Question: I'm trying to launch the page of my app in android market from my activity. I am novice and maybe I'm making wrong coding this is what I wrote in the note.class
'''
import android.app.Activity;
import android.content.Intent;
import android.net.Uri;
import android.os.Bundle;
import android.view.Menu;
import android.view.MenuInflater;
import android.view.MenuItem;
import android.view.View;
import android.webkit.WebView;
import android.widget.Button;
public class Note extends Activity{
WebView mWebView;
WebView tWebView;
@Override
protected void onCreate(Bundle savedInstanceState) {
// TODO Auto-generated method stub
super.onCreate(savedInstanceState);
setContentView(R.layout.note);
mWebView = (WebView) findViewById(R.id.webview);
String text = "<html><head><meta http-equiv="Content-Type" content="text/html; charset=UTF-8"></head><body>" + "<p align="justify">"
+ getString(R.string.fulldescription)+ "</p> " + "</body></html>";
mWebView.loadData(text, "text/html", "utf-8");
//seconda webview dove dormire-mangiare
tWebView = (WebView) findViewById(R.id.webview2);
String text2 = "<html><head><meta http-equiv="Content-Type" content="text/html; charset=UTF-8"></head><body>" + "<p align="justify">" + getString(R.string.descriptionspart2) + "</p> "
+ "</body></html>";
tWebView.loadData(text2, "text/html", "utf-8");
Button bnt = (Button)findViewById(R.id.back1);
bnt.setOnClickListener(new View.OnClickListener() {
public void onClick(View view) {
// avvia la prossima activity del primo video
Intent i = new Intent(view.getContext(), Clipvideo1.class);
view.getContext().startActivity(i);
}
});
Button app2 = (Button)findViewById(R.id.buy_app2);
app2.setOnClickListener(new View.OnClickListener() {
public void onClick(View v) {
Intent intent = new Intent(Intent.ACTION_VIEW);
intent.setData(Uri.parse("market://details?id=com.wocmultimedia.Machu2a"));
startActivity(intent);
// TODO Auto-generated method stub
}
});
}
@Override
public boolean onCreateOptionsMenu(Menu menu) {
MenuInflater inflater = getMenuInflater();
inflater.inflate(R.menu.menu, menu);
return true;
}
@Override
public boolean onOptionsItemSelected(MenuItem item) {
// Handle item selection
switch (item.getItemId()) {
case R.id.delfino:
Intent g = new Intent(this, Main.class);
startActivity(g);
return true;
case R.id.note:
Intent l = new Intent(this, Note.class);
startActivity(l);
return true;
case R.id.clipvideo:
Intent k = new Intent(this, Clipvideo1.class);
startActivity(k);
return true;
case R.id.map:
Intent p = new Intent(this, Map.class);
startActivity(p);
return true;
default:
return super.onOptionsItemSelected(item);
}
}
}
'''
this is the note.xml layout
'''
<?xml version="1.0" encoding="utf-8"?>
<LinearLayout xmlns:android="http://schemas.android.com/apk/res/android"
android:layout_width="match_parent" android:orientation="vertical"
android:layout_height="wrap_content">
<RelativeLayout android:id="@+id/relativeLayout3"
android:layout_width="match_parent" android:layout_height="25dip">
<TextView android:textStyle="bold" android:textColor="#000000"
android:text="@string/forewordtitle" android:background="#FFCC00"
android:layout_width="match_parent" android:layout_height="fill_parent"
android:paddingLeft="6dip" android:gravity="center" />
</RelativeLayout>
<ScrollView android:id="@+id/scrollView2"
android:background="#E5E5C9" android:layout_width="fill_parent"
android:layout_height="fill_parent">
<RelativeLayout android:layout_width="fill_parent"
android:id="@+id/linearLayout2" android:layout_height="match_parent">
<ImageView android:id="@+id/foto1" android:layout_width="match_parent"
android:layout_height="200dip" android:adjustViewBounds="true"
android:layout_alignParentTop="false" android:background="#E5E5C9"
android:layout_marginTop="10dip" android:layout_marginBottom="8dip"
android:src="@drawable/foto1" />
<TextView android:textStyle="bold" android:textColor="#000000"
android:text="@string/informazioni" android:background="#E5E5C9"
android:layout_width="match_parent" android:layout_height="wrap_content"
android:paddingBottom="6dip" android:paddingLeft="6dip"
android:gravity="center" android:id="@+id/textinfo"
android:layout_below="@+id/foto1" />
<WebView android:layout_width="fill_parent"
android:paddingLeft="6dip" android:layout_height="wrap_content"
android:id="@+id/webview" android:layout_below="@+id/textinfo"
android:paddingRight="4dip" android:textColor="#000000"
android:textSize="18dip" android:gravity="fill_horizontal" />
<ImageView android:id="@+id/foto2" android:layout_width="fill_parent"
android:layout_height="200dip" android:adjustViewBounds="true"
android:layout_alignParentTop="false" android:layout_below="@+id/webview"
android:background="#E5E5C9" android:paddingTop="8dip"
android:layout_marginBottom="10dip" android:src="@drawable/foto2" />
<WebView android:layout_width="fill_parent"
android:paddingLeft="6dip" android:layout_height="wrap_content"
android:id="@+id/webview2" android:layout_below="@+id/foto2"
android:paddingRight="4dip" android:textColor="#000000"
android:textSize="18dip" android:gravity="fill_horizontal"
android:clickable="true" />
<TextView android:id="@+id/text_touroperator"
android:layout_width="fill_parent" android:layout_height="wrap_content"
android:layout_below="@+id/webview2" android:paddingRight="4dip"
android:textColor="#000000" android:textSize="18dip"
android:gravity="fill_horizontal" android:autoLink="web|email"
android:linksClickable="true" android:textColorLink="#669900"
android:text="@string/touroperator"
android:layout_marginBottom="6dip"
android:background="#E5E5C9" />
<TextView android:id="@+id/text_contact"
android:layout_width="fill_parent" android:layout_height="wrap_content"
android:layout_below="@id/text_touroperator" android:paddingRight="4dip"
android:textColor="#000000" android:textSize="18dip"
android:gravity="fill_horizontal" android:autoLink="web|email"
android:linksClickable="true" android:textColorLink="#669900"
android:background="@android:color/white" android:text="@string/contact" />
<ImageView android:layout_width="fill_parent"
android:layout_height="200dip" android:adjustViewBounds="true"
android:id="@+id/ImageView3" android:background="#E5E5C9"
android:layout_below="@+id/text_contact"
android:layout_alignParentLeft="true" android:src="@drawable/foto3"
android:paddingTop="10dip" android:layout_marginBottom="6dip"></ImageView>
<LinearLayout android:id="@+id/linearLayout3"
android:layout_height="wrap_content" android:layout_width="fill_parent"
android:orientation="vertical" android:layout_below="@+id/ImageView3">
<Button android:text="@string/playbutton" android:gravity="right"
android:layout_width="match_parent" android:id="@+id/back1"
android:textSize="8dip" android:layout_height="30dip"
></Button>
<Button android:id="@+id/buy_app2"
android:layout_width="match_parent"
android:layout_height="30dip"
android:textSize="8dip"
android:text="@string/buyapp2"></Button>
</LinearLayout>
</RelativeLayout>
</ScrollView>
</LinearLayout>
'''
Thank you for helping cause when I run it works but if I click the second button to launch the market I get the error the application ...has stopped unexpectedly. Plaese, try again
Here's LOG CAT
'''
08-30 08:20:00.887: DEBUG/AndroidRuntime(343): >>>>>>>>>>>>>> AndroidRuntime START <<<<<<<<<<<<<<
08-30 08:20:00.887: DEBUG/AndroidRuntime(343): CheckJNI is ON
08-30 08:20:01.687: DEBUG/AndroidRuntime(343): --- registering native functions ---
08-30 08:20:03.366: DEBUG/dalvikvm(275): GC_EXPLICIT freed 145 objects / 7736 bytes in 90ms
08-30 08:20:11.926: DEBUG/PackageParser(59): Scanning package: /data/app/vmdl18326.tmp
08-30 08:20:13.556: INFO/PackageManager(59): Removing non-system package:com.wocmultimedia.MachuNew1
08-30 08:20:13.556: INFO/ActivityManager(59): Force stopping package com.wocmultimedia.MachuNew1 uid=10053
08-30 08:20:13.897: DEBUG/dalvikvm(59): GC_FOR_MALLOC freed 14182 objects / 710320 bytes in 315ms
08-30 08:20:14.337: DEBUG/PackageManager(59): Scanning package com.wocmultimedia.MachuNew1
08-30 08:20:14.346: INFO/PackageManager(59): Package com.wocmultimedia.MachuNew1 codePath changed from /data/app/com.wocmultimedia.MachuNew1-2.apk to /data/app/com.wocmultimedia.MachuNew1-1.apk; Retaining data and using new
08-30 08:20:14.357: INFO/PackageManager(59): /data/app/com.wocmultimedia.MachuNew1-1.apk changed; unpacking
08-30 08:20:14.396: DEBUG/installd(35): DexInv: --- BEGIN '/data/app/com.wocmultimedia.MachuNew1-1.apk' ---
08-30 08:20:15.527: DEBUG/dalvikvm(351): DexOpt: load 157ms, verify 752ms, opt 7ms
08-30 08:20:15.596: DEBUG/installd(35): DexInv: --- END '/data/app/com.wocmultimedia.MachuNew1-1.apk' (success) ---
08-30 08:20:15.627: INFO/ActivityManager(59): Force stopping package com.wocmultimedia.MachuNew1 uid=10053
08-30 08:20:15.627: WARN/PackageManager(59): Code path for pkg : com.wocmultimedia.MachuNew1 changing from /data/app/com.wocmultimedia.MachuNew1-2.apk to /data/app/com.wocmultimedia.MachuNew1-1.apk
08-30 08:20:15.636: WARN/PackageManager(59): Resource path for pkg : com.wocmultimedia.MachuNew1 changing from /data/app/com.wocmultimedia.MachuNew1-2.apk to /data/app/com.wocmultimedia.MachuNew1-1.apk
08-30 08:20:15.646: DEBUG/PackageManager(59): Activities: com.wocmultimedia.MachuNew1.Main com.wocmultimedia.MachuNew1.Note com.wocmultimedia.MachuNew1.Clipvideo1 com.wocmultimedia.MachuNew1.Map
08-30 08:20:16.027: INFO/installd(35): move /data/dalvik-cache/data@app@com.wocmultimedia.MachuNew1-1.apk@classes.dex -> /data/dalvik-cache/data@app@com.wocmultimedia.MachuNew1-1.apk@classes.dex
08-30 08:20:16.027: DEBUG/PackageManager(59): New package installed in /data/app/com.wocmultimedia.MachuNew1-1.apk
08-30 08:20:16.516: INFO/ActivityManager(59): Force stopping package com.wocmultimedia.MachuNew1 uid=10053
08-30 08:20:16.747: DEBUG/dalvikvm(124): GC_EXPLICIT freed 106 objects / 3928 bytes in 180ms
08-30 08:20:17.457: WARN/RecognitionManagerService(59): no available voice recognition services found
08-30 08:20:17.657: DEBUG/dalvikvm(154): GC_EXPLICIT freed 2551 objects / 134376 bytes in 878ms
08-30 08:20:18.997: WARN/dalvikvm(59): threadid=10: spin on suspend #1 threadid=8 (pcf=0)
08-30 08:20:19.541: WARN/dalvikvm(59): threadid=10: spin on suspend resolved in 1600 msec
08-30 08:20:19.856: DEBUG/dalvikvm(59): GC_EXPLICIT freed 8142 objects / 510720 bytes in 1914ms
08-30 08:20:21.516: INFO/installd(35): unlink /data/dalvik-cache/data@app@com.wocmultimedia.MachuNew1-2.apk@classes.dex
08-30 08:20:21.556: DEBUG/AndroidRuntime(343): Shutting down VM
08-30 08:20:21.566: DEBUG/dalvikvm(343): Debugger has detached; object registry had 1 entries
08-30 08:20:21.577: INFO/AndroidRuntime(343): NOTE: attach of thread 'Binder Thread #3' failed
08-30 08:20:22.787: DEBUG/AndroidRuntime(357): >>>>>>>>>>>>>> AndroidRuntime START <<<<<<<<<<<<<<
08-30 08:20:22.787: DEBUG/AndroidRuntime(357): CheckJNI is ON
08-30 08:20:23.906: DEBUG/AndroidRuntime(357): --- registering native functions ---
08-30 08:20:26.496: DEBUG/dalvikvm(284): GC_EXPLICIT freed 812 objects / 57032 bytes in 189ms
08-30 08:20:28.156: INFO/ActivityManager(59): Starting activity: Intent { act=android.intent.action.MAIN cat=[android.intent.category.LAUNCHER] flg=0x10000000 cmp=com.wocmultimedia.MachuNew1/.Main }
08-30 08:20:28.986: DEBUG/AndroidRuntime(357): Shutting down VM
08-30 08:20:29.008: DEBUG/dalvikvm(357): Debugger has detached; object registry had 1 entries
08-30 08:20:29.057: INFO/AndroidRuntime(357): NOTE: attach of thread 'Binder Thread #3' failed
08-30 08:20:29.107: INFO/ActivityManager(59): Start proc com.wocmultimedia.MachuNew1 for activity com.wocmultimedia.MachuNew1/.Main: pid=364 uid=10053 gids={}
08-30 08:20:31.336: INFO/ActivityManager(59): Displayed activity com.wocmultimedia.MachuNew1/.Main: 2372 ms (total 2372 ms)
08-30 08:20:34.767: INFO/ActivityManager(59): Starting activity: Intent { cmp=com.wocmultimedia.MachuNew1/.Note }
08-30 08:20:37.817: DEBUG/dalvikvm(364): GC_FOR_MALLOC freed 1537 objects / 290864 bytes in 349ms
08-30 08:20:38.717: INFO/ActivityManager(59): Displayed activity com.wocmultimedia.MachuNew1/.Note: 3825 ms (total 3825 ms)
08-30 08:20:38.956: WARN/ActivityManager(59): Launch timeout has expired, giving up wake lock!
08-30 08:20:41.256: WARN/KeyCharacterMap(364): No keyboard for id 0
08-30 08:20:41.256: WARN/KeyCharacterMap(364): Using default keymap: /system/usr/keychars/qwerty.kcm.bin
08-30 08:20:46.457: DEBUG/dalvikvm(290): GC_EXPLICIT freed 2057 objects / 145632 bytes in 947ms
08-30 08:20:49.556: DEBUG/dalvikvm(275): GC_EXPLICIT freed 177 objects / 12728 bytes in 118ms
08-30 08:20:50.718: INFO/ActivityManager(59): Starting activity: Intent { act=android.intent.action.VIEW dat=market://details?id=com.wocmultimedia.Machu2a }
08-30 08:20:51.066: DEBUG/AndroidRuntime(364): Shutting down VM
08-30 08:20:51.066: WARN/dalvikvm(364): threadid=1: thread exiting with uncaught exception (group=0x4001d800)
08-30 08:20:51.566: DEBUG/dalvikvm(364): GC_FOR_MALLOC freed 1927 objects / 362728 bytes in 136ms
08-30 08:20:51.576: ERROR/AndroidRuntime(364): FATAL EXCEPTION: main
08-30 08:20:51.576: ERROR/AndroidRuntime(364): android.content.ActivityNotFoundException: No Activity found to handle Intent { act=android.intent.action.VIEW dat=market://details?id=com.wocmultimedia.Machu2a }
08-30 08:20:51.576: ERROR/AndroidRuntime(364): at android.app.Instrumentation.checkStartActivityResult(Instrumentation.java:1408)
08-30 08:20:51.576: ERROR/AndroidRuntime(364): at android.app.Instrumentation.execStartActivity(Instrumentation.java:1378)
08-30 08:20:51.576: ERROR/AndroidRuntime(364): at android.app.Activity.startActivityForResult(Activity.java:2817)
08-30 08:20:51.576: ERROR/AndroidRuntime(364): at android.app.Activity.startActivity(Activity.java:2923)
08-30 08:20:51.576: ERROR/AndroidRuntime(364): at com.wocmultimedia.MachuNew1.Note$2.onClick(Note.java:62)
08-30 08:20:51.576: ERROR/AndroidRuntime(364): at android.view.View.performClick(View.java:2408)
08-30 08:20:51.576: ERROR/AndroidRuntime(364): at android.view.View$PerformClick.run(View.java:8816)
08-30 08:20:51.576: ERROR/AndroidRuntime(364): at android.os.Handler.handleCallback(Handler.java:587)
08-30 08:20:51.576: ERROR/AndroidRuntime(364): at android.os.Handler.dispatchMessage(Handler.java:92)
08-30 08:20:51.576: ERROR/AndroidRuntime(364): at android.os.Looper.loop(Looper.java:123)
08-30 08:20:51.576: ERROR/AndroidRuntime(364): at android.app.ActivityThread.main(ActivityThread.java:4627)
08-30 08:20:51.576: ERROR/AndroidRuntime(364): at java.lang.reflect.Method.invokeNative(Native Method)
08-30 08:20:51.576: ERROR/AndroidRuntime(364): at java.lang.reflect.Method.invoke(Method.java:521)
08-30 08:20:51.576: ERROR/AndroidRuntime(364): at com.android.internal.os.ZygoteInit$MethodAndArgsCaller.run(ZygoteInit.java:868)
08-30 08:20:51.576: ERROR/AndroidRuntime(364): at com.android.internal.os.ZygoteInit.main(ZygoteInit.java:626)
08-30 08:20:51.576: ERROR/AndroidRuntime(364): at dalvik.system.NativeStart.main(Native Method)
08-30 08:20:51.606: WARN/ActivityManager(59): Force finishing activity com.wocmultimedia.MachuNew1/.Note
08-30 08:20:52.406: WARN/ActivityManager(59): Activity pause timeout for HistoryRecord{45006238 com.wocmultimedia.MachuNew1/.Note}
08-30 08:21:03.998: WARN/ActivityManager(59): Activity destroy timeout for HistoryRecord{45006238 com.wocmultimedia.MachuNew1/.Note}
'''
THIS IS THE Manifest file
'''
<manifest xmlns:android="http://schemas.android.com/apk/res/android"
android:versionName="1.0" android:versionCode="1" package="com.wocmultimedia.MachuNew1">
<uses-sdk android:minSdkVersion="8" />
<supports-screens android:resizeable="true" android:largeScreens="true" android:normalScreens="true" android:smallScreens="true" android:anyDensity="true"></supports-screens>
<application android:icon="@drawable/icon" android:label="@string/app_name">
<activity android:name="Main">
<intent-filter>
<action android:name="android.intent.action.MAIN" />
<category android:name="android.intent.category.LAUNCHER" />
</intent-filter>
</activity>
<activity android:name="Note" android:launchMode="standard" android:label="ECOS - Non solo natura">
<intent-filter>
<action android:name="android.intent.action.VIEW" />
<category android:name="android.intent.category.LAUNCHER" /> </intent-filter>
</activity>
<activity android:name="Clipvideo1"
android:launchMode="standard"
android:screenOrientation="landscape"></activity>
<activity android:name=".Map"></activity>
</application>
</manifest>
'''
Here's a screen shot of the project

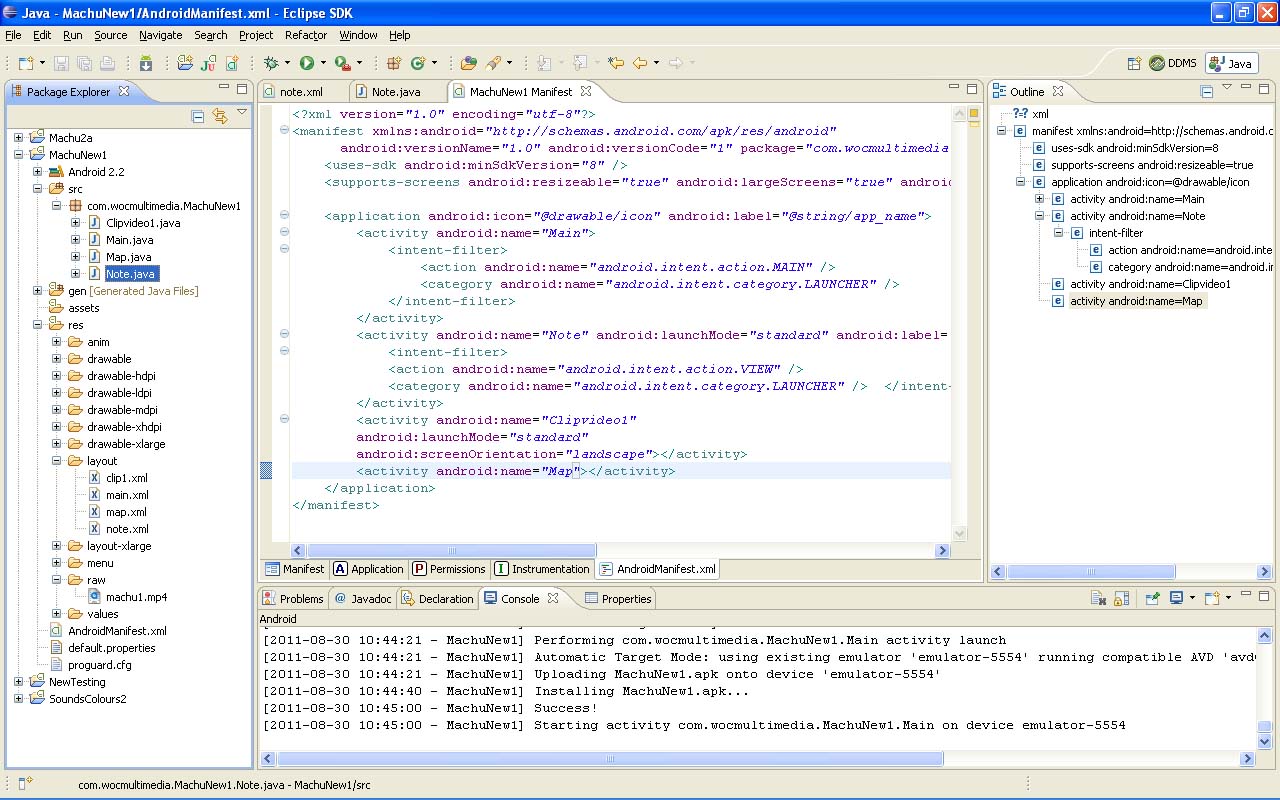
Answer: Are you running this on an emulator?
The emulator doesn't have the Android Market app and force closes when you try to access the market.
Try it on a real device.